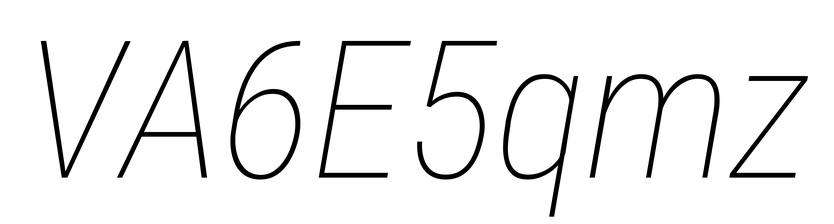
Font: Roboto-Italic_Condensed_Thin_Italic